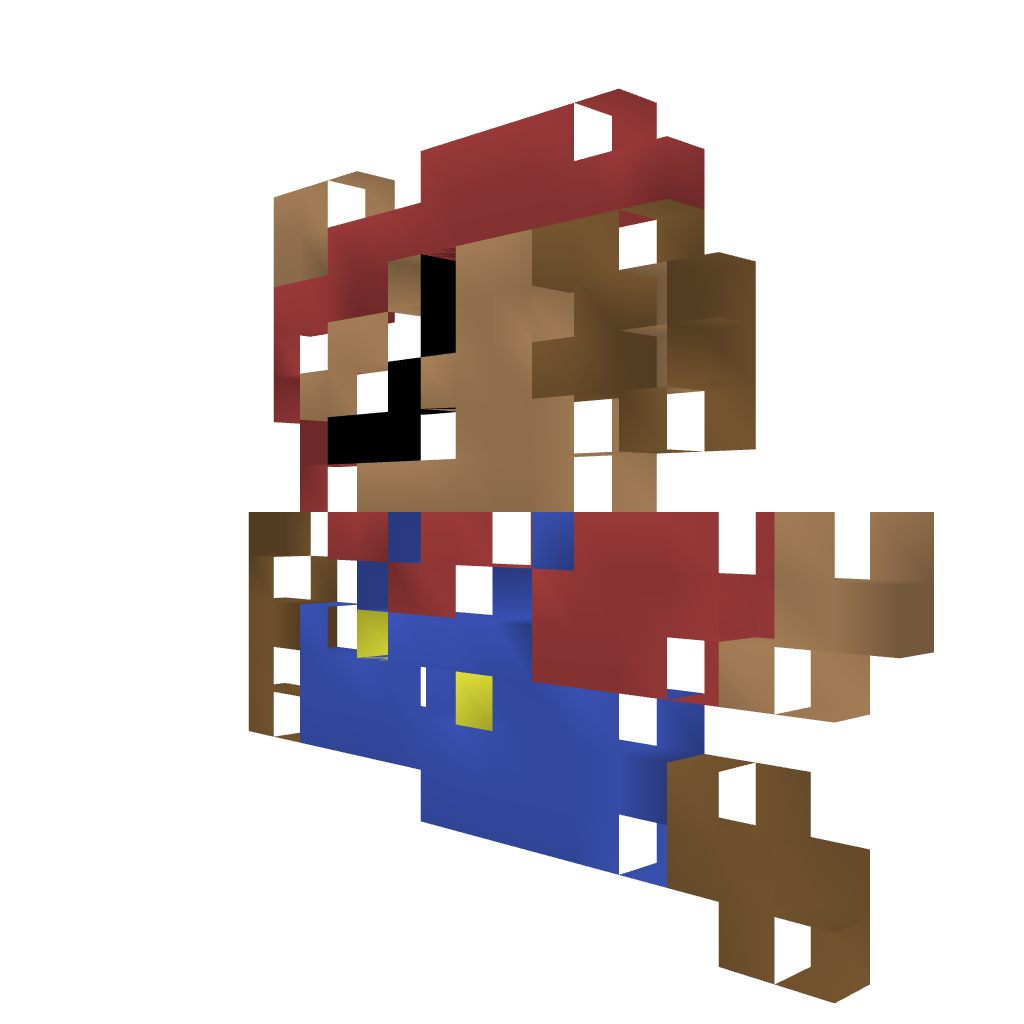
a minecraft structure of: Super Mario 8-Bit Style [Jumping] good quality